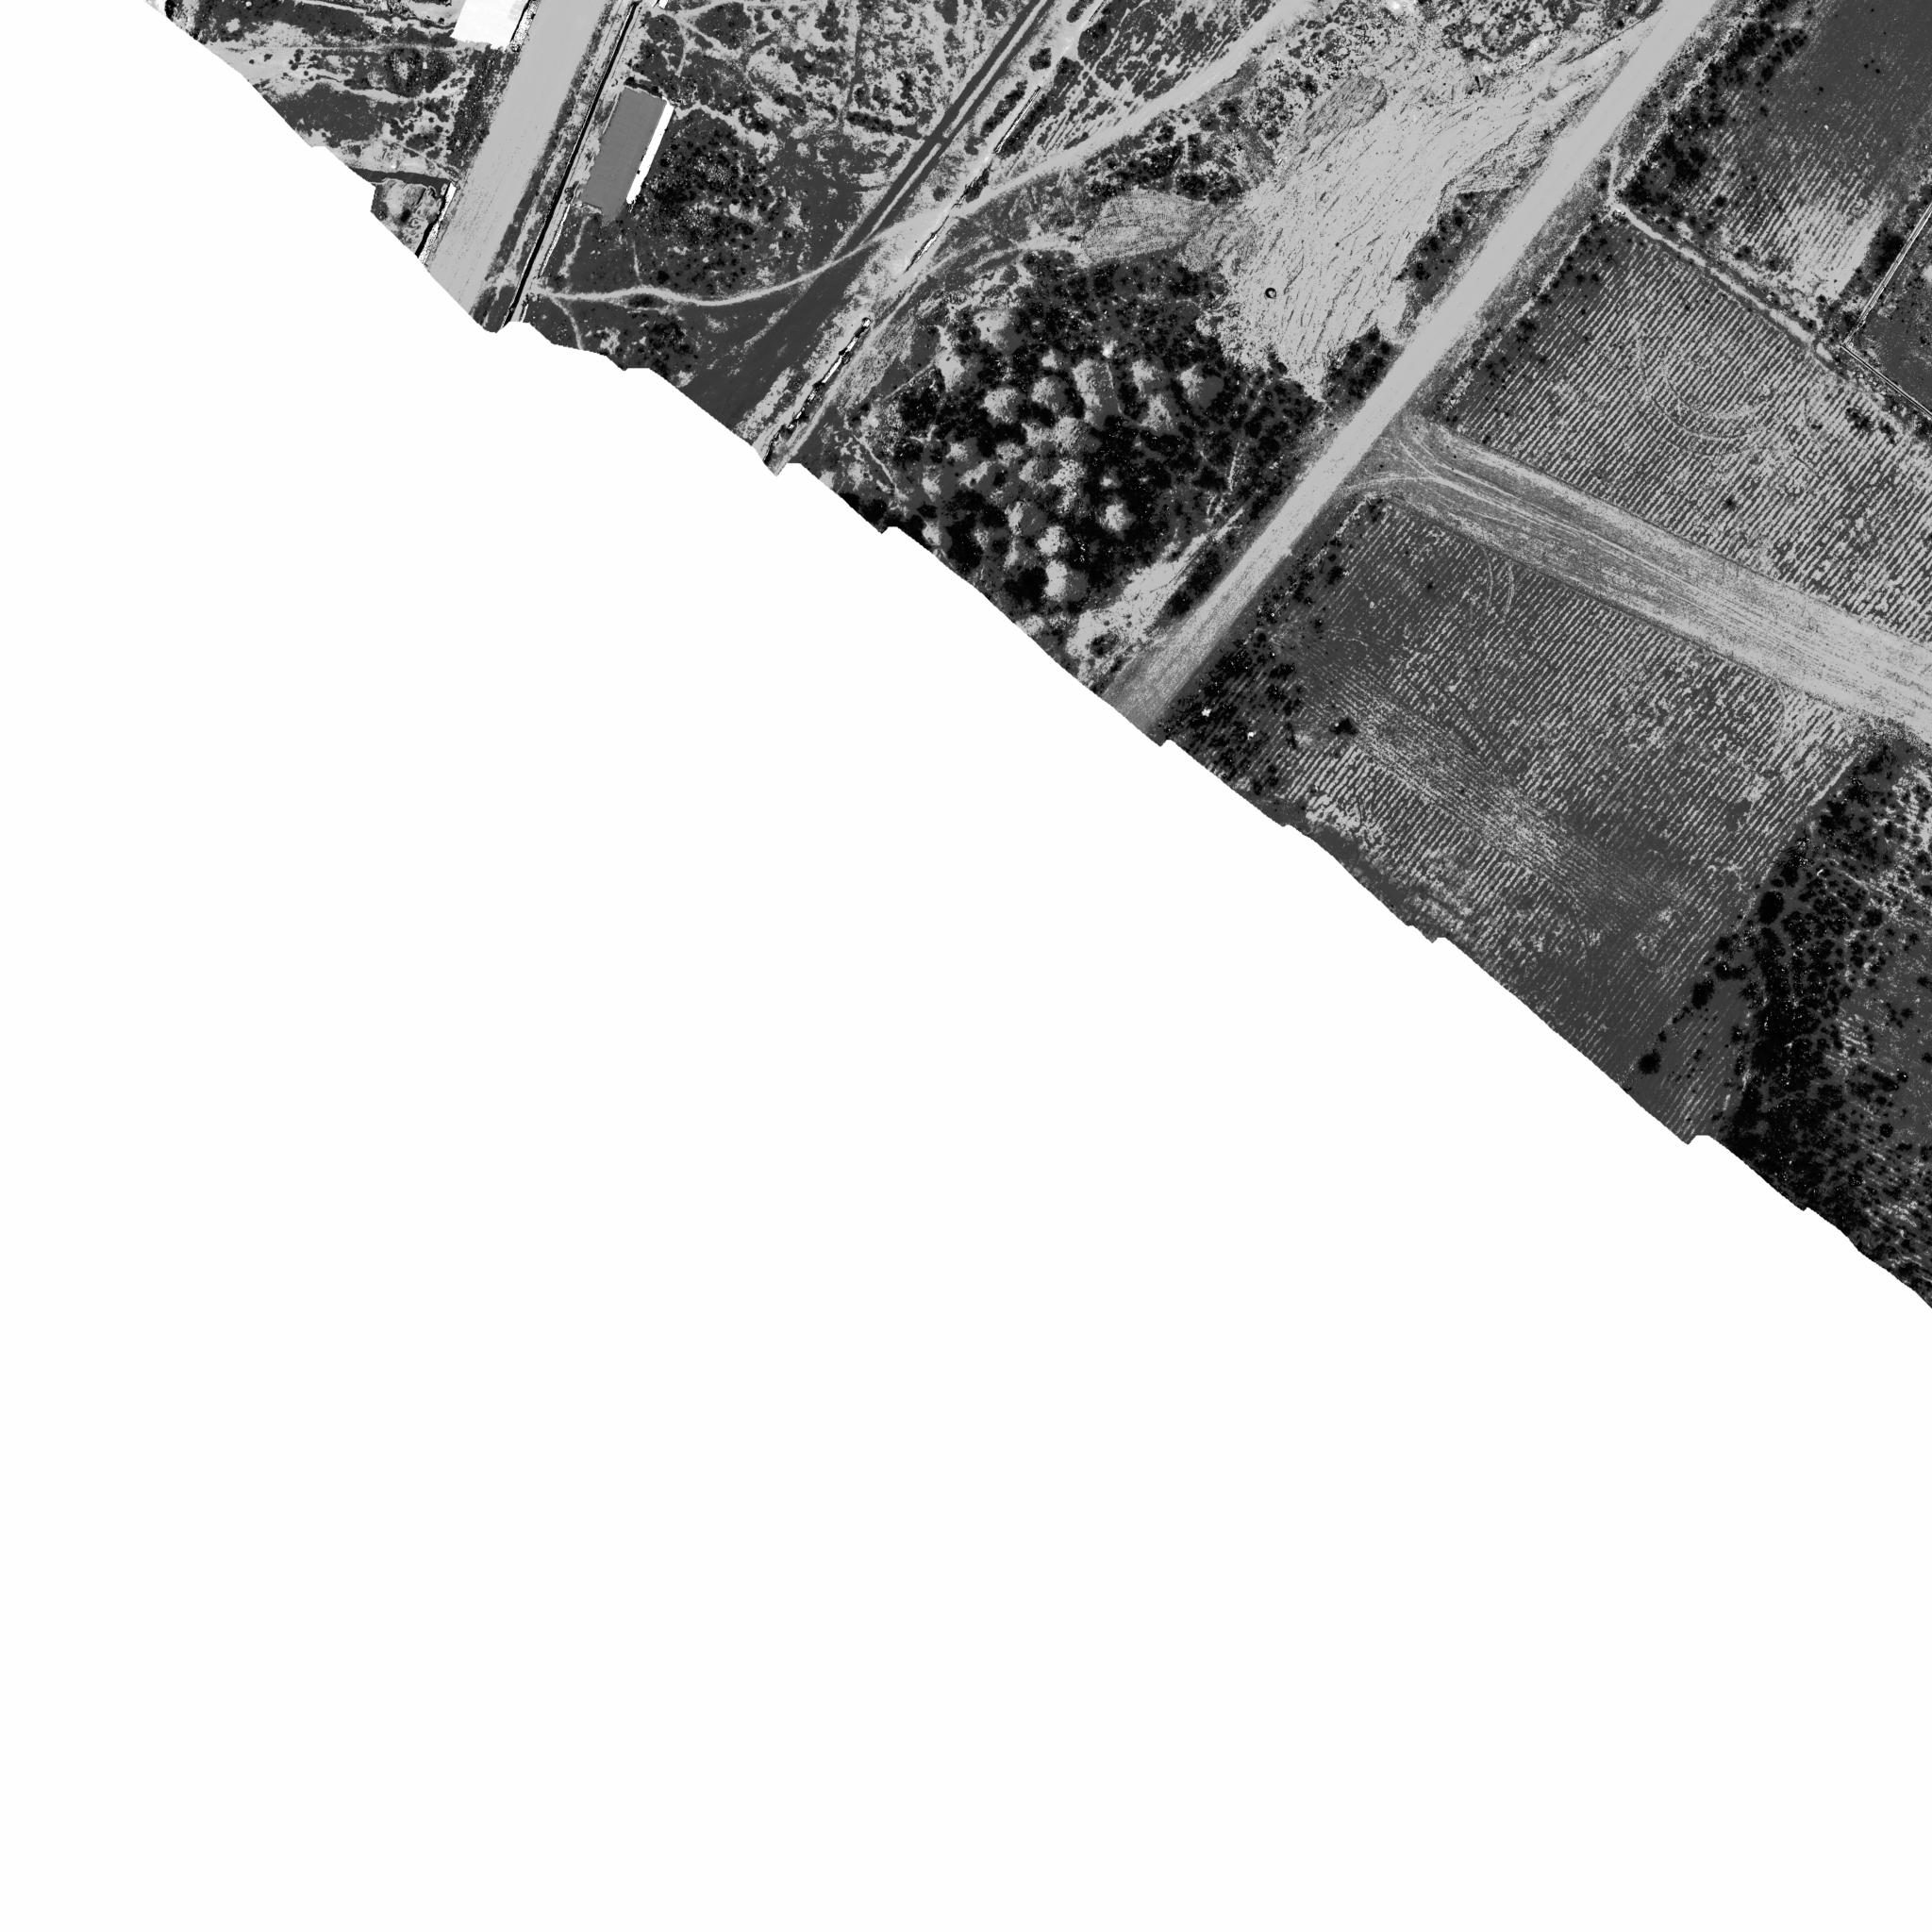
Biome: Bolivian montane dry forests